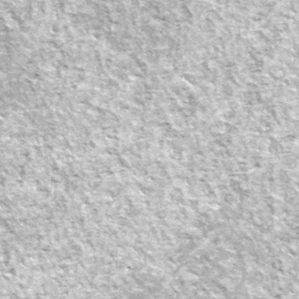
Label: frost